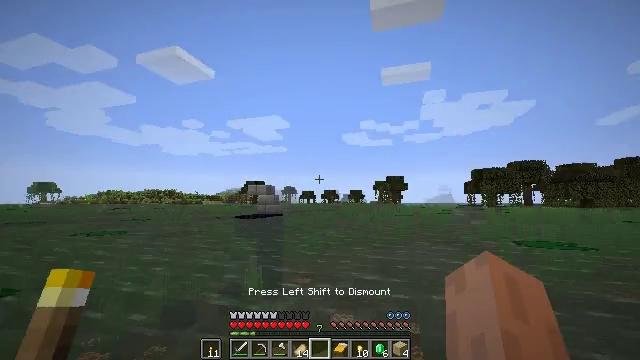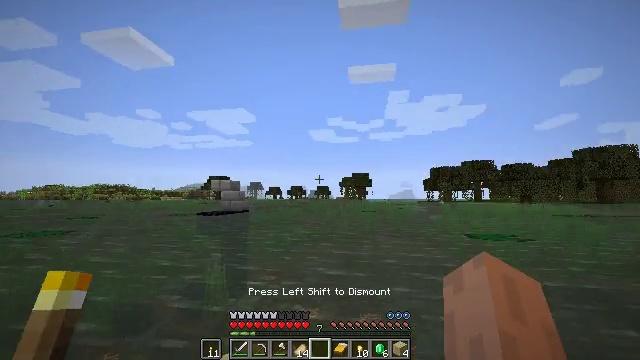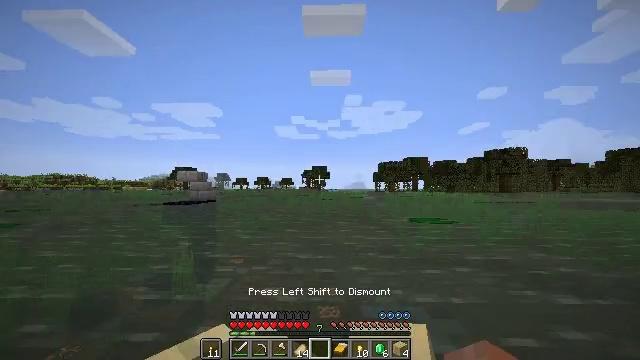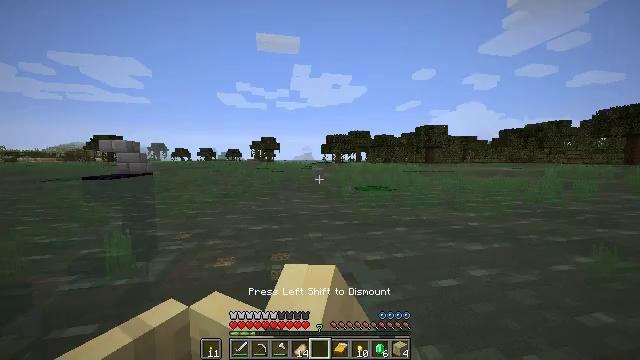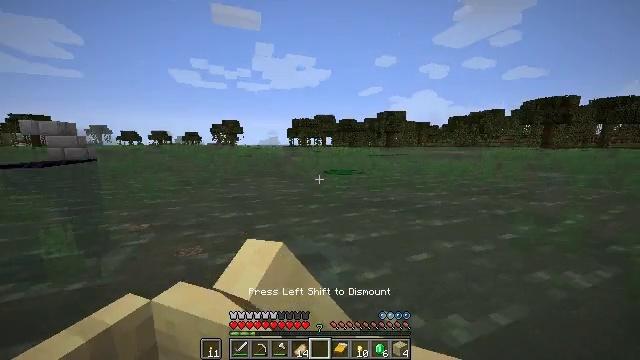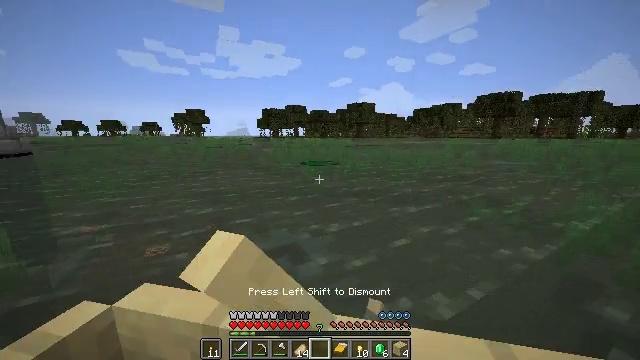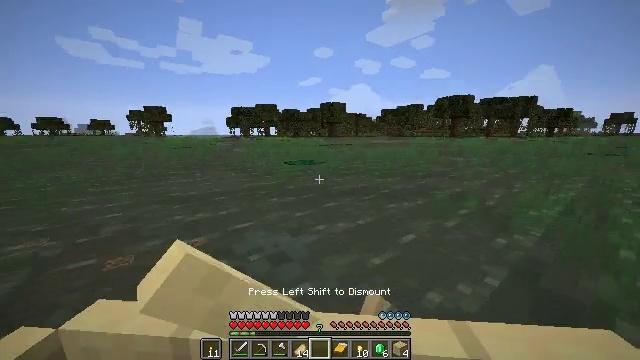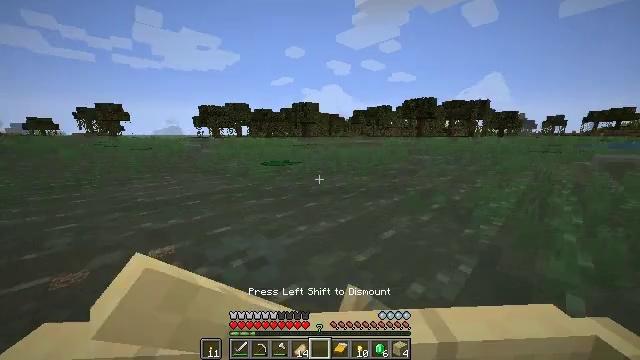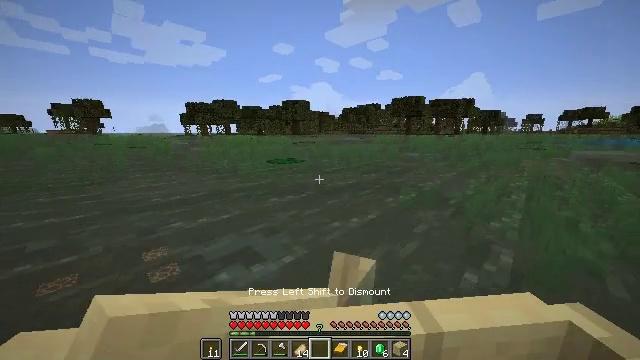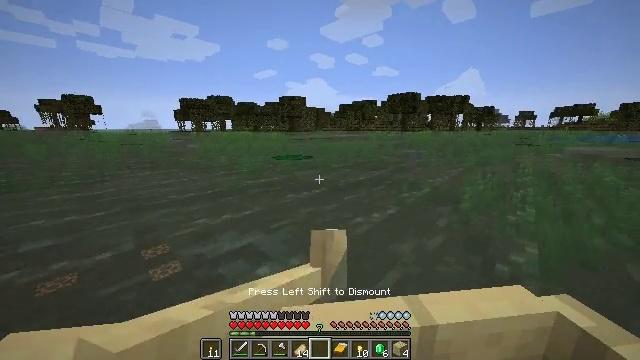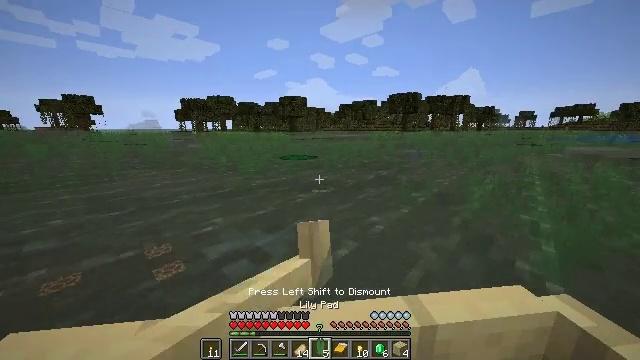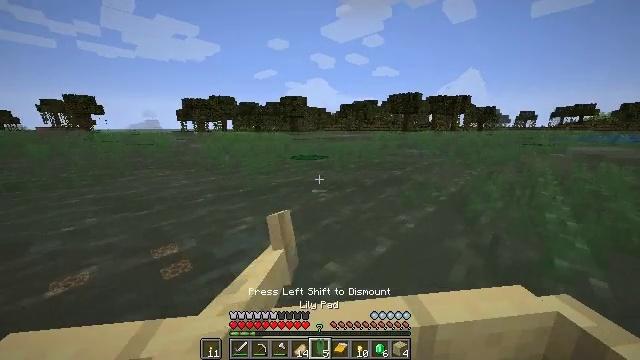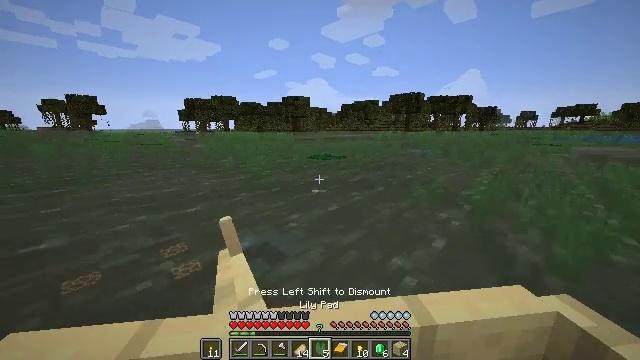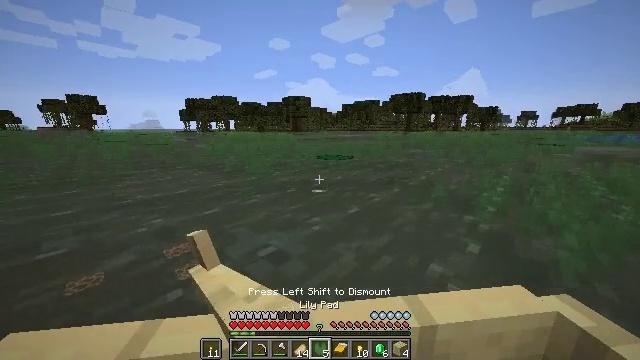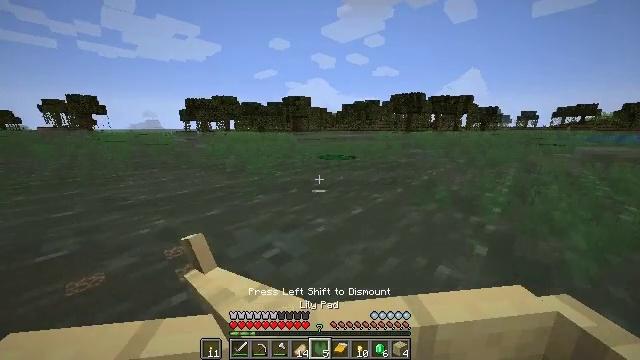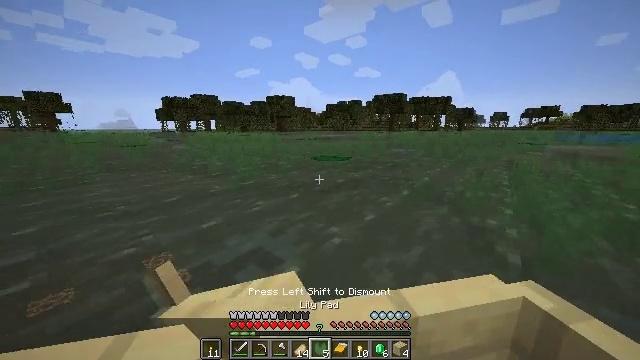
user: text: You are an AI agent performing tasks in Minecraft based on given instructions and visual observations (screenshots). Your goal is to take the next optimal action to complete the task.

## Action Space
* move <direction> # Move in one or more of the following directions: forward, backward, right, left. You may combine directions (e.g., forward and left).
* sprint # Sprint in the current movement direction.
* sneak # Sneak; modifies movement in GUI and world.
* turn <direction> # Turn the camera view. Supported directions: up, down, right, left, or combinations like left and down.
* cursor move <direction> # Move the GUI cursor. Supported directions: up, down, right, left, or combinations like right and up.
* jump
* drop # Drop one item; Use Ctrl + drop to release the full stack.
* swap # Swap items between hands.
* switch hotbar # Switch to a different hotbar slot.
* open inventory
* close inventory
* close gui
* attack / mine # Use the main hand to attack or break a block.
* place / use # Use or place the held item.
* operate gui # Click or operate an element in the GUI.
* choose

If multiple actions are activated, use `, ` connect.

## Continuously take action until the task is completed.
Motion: motion action
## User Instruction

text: Drop a lily pad.
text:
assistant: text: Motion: move forward, sprint, turn right
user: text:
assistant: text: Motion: move forward, sprint, turn right and down
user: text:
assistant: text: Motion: move forward, sprint, turn right and down
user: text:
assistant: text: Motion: move forward, sprint, turn right and down
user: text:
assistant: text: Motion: move forward, sprint, turn right and down
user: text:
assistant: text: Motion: move forward, sprint, turn right
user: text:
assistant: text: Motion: move forward, sprint, turn right
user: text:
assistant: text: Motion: move forward, sprint, turn right
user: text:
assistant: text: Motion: move forward, sprint, turn right
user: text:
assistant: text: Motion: move forward, sprint
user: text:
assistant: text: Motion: move forward, sprint
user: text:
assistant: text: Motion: move forward, sprint
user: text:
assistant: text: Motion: move forward, sprint
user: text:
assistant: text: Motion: move forward and move left, sprint
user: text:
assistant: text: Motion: move forward and move left, sprint, turn right
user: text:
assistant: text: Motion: move forward and move left, sprint, turn right and down
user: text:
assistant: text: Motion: move forward and move left, sprint, turn right and down
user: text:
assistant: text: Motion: move forward and move right, sprint, turn right
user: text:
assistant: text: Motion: move forward and move right, sprint, turn left
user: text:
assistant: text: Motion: move forward and move right, sprint, turn left
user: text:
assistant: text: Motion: move right, turn left and up
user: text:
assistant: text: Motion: move right, turn left and up
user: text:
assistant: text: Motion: turn left
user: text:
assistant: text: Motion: no_op
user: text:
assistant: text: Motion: no_op
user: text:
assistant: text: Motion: no_op
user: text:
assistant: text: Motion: no_op
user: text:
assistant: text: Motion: no_op
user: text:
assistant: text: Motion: no_op
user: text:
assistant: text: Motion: move forward, sprint, turn left